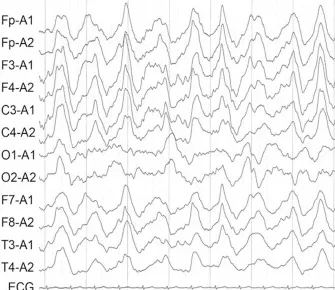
Neuroimaging and electroencephalography of the patient. (F) Electroencephalogram on the first day of admission at 13 years and 5 months. Widespread high-amplitude slow-wave activity is detected.
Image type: electrography (eeg)